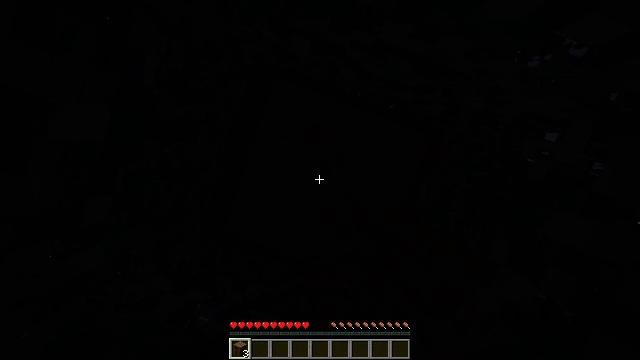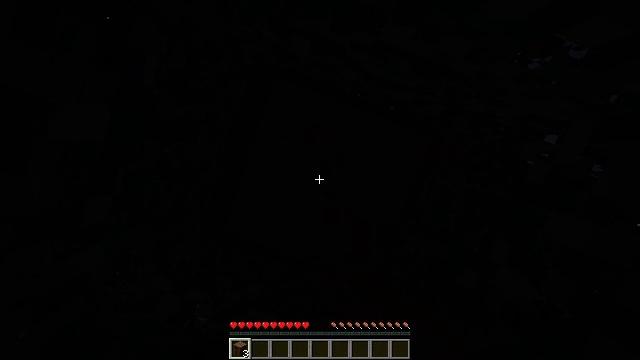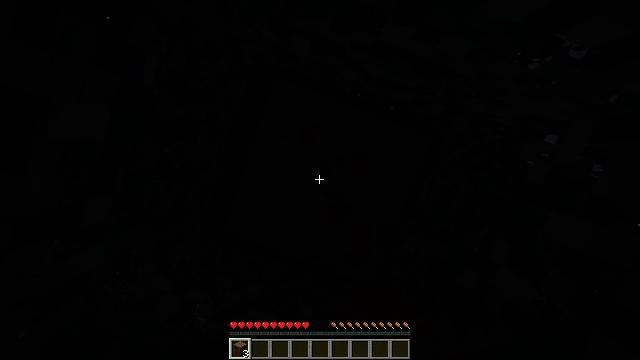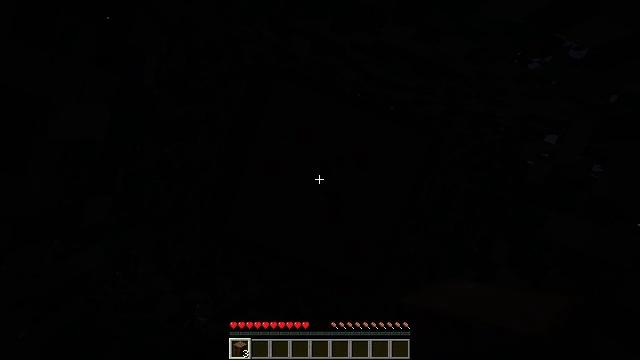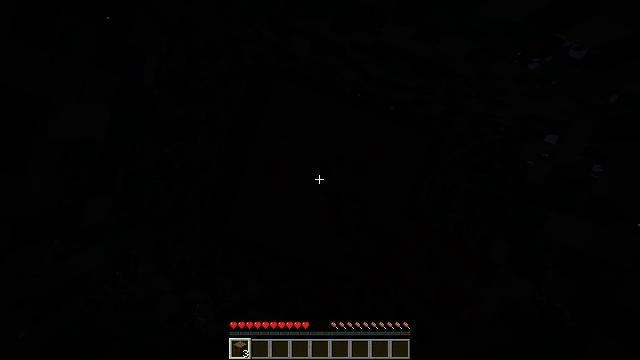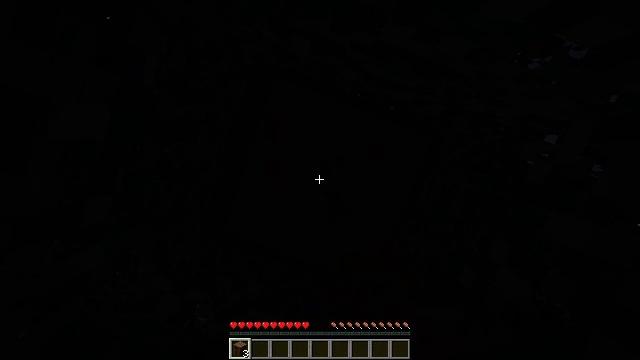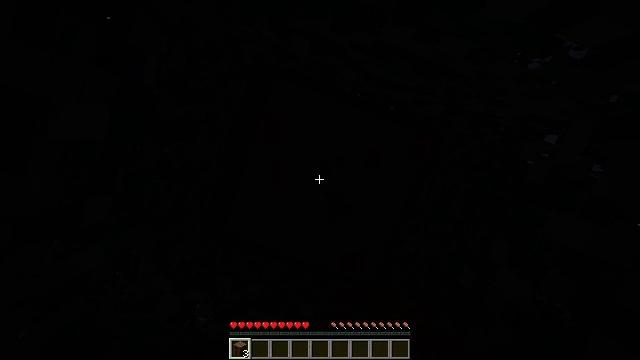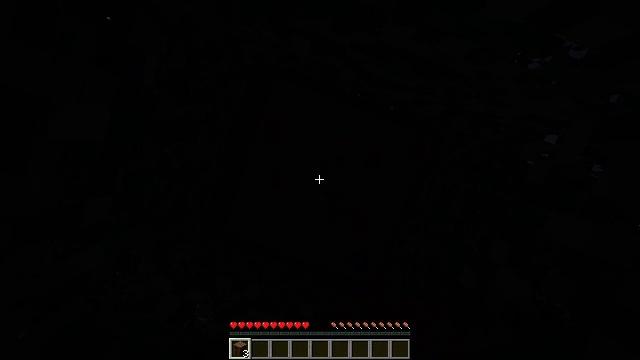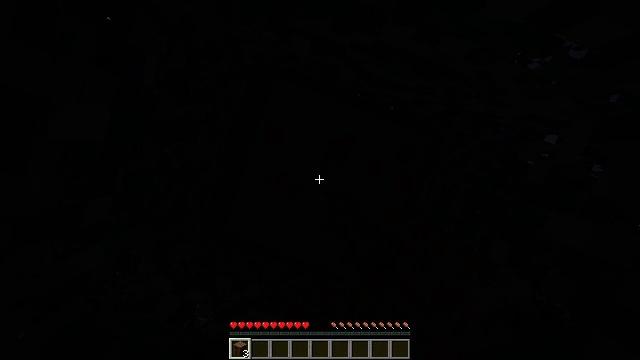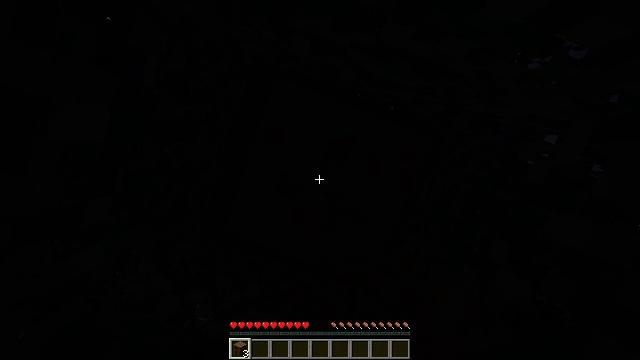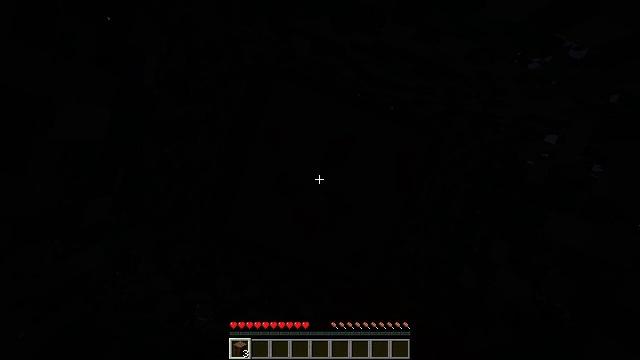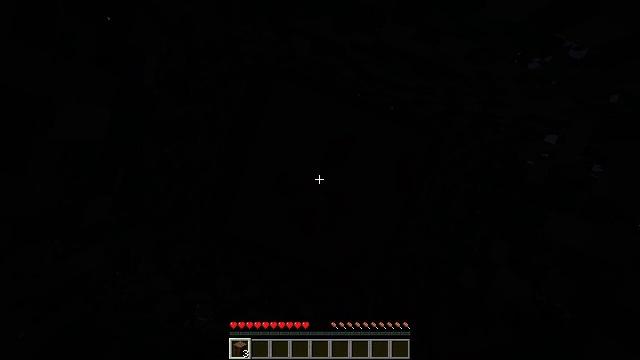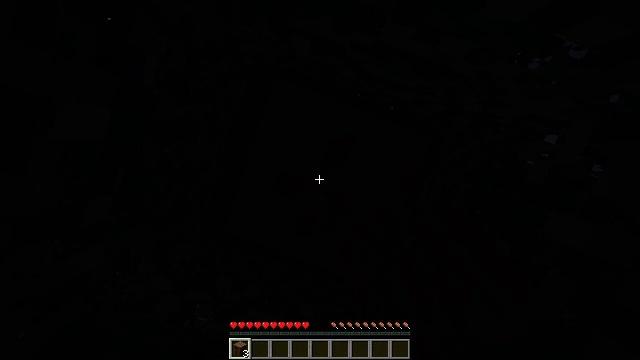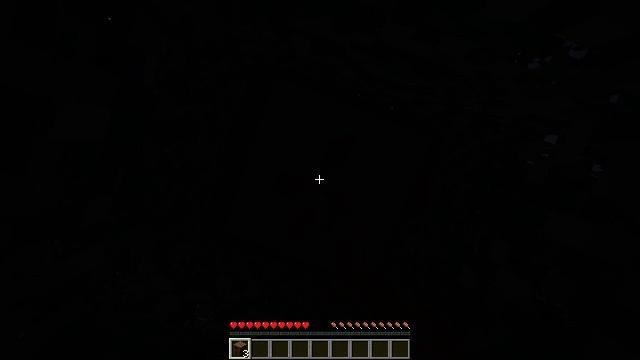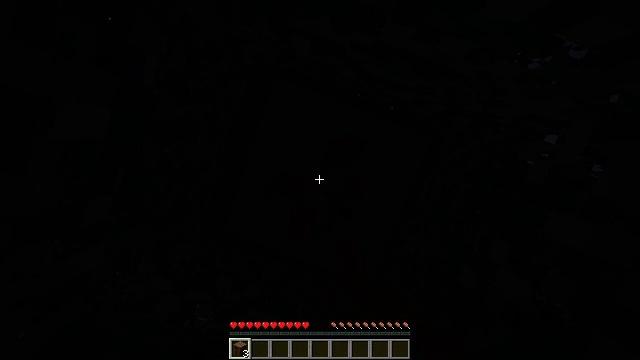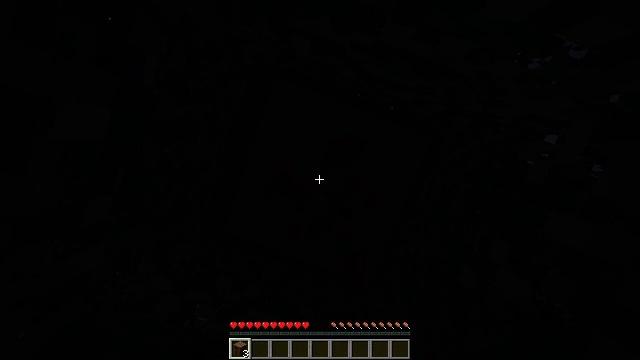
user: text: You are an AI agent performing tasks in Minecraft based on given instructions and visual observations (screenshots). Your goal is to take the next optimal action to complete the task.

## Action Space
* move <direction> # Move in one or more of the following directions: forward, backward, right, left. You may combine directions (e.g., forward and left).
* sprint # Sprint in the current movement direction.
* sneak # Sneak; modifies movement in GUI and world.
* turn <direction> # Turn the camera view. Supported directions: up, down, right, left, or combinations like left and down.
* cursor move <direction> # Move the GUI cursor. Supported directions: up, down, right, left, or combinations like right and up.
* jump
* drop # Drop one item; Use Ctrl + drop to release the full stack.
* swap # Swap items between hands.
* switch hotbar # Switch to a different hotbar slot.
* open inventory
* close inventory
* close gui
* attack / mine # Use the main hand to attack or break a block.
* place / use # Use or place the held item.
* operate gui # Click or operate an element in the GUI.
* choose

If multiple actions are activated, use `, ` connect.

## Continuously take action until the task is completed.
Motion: motion action
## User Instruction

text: Mine the spruce log from the forest.
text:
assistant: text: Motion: attack / mine
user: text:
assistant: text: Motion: attack / mine
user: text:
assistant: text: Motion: attack / mine
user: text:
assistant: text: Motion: attack / mine
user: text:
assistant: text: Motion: attack / mine
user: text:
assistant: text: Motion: attack / mine
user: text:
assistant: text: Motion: attack / mine
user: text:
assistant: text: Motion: attack / mine
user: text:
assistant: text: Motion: attack / mine
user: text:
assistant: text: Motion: attack / mine
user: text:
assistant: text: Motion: attack / mine
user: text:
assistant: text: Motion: attack / mine
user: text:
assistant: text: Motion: attack / mine
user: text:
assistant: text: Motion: attack / mine
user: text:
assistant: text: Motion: attack / mine
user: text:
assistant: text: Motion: attack / mine
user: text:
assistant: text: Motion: attack / mine
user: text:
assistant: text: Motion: attack / mine
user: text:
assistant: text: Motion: attack / mine
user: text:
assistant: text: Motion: attack / mine
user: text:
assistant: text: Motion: attack / mine
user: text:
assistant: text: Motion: attack / mine
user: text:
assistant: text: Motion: attack / mine
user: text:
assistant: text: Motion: attack / mine
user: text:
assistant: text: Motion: attack / mine
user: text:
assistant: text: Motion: attack / mine
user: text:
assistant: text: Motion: attack / mine
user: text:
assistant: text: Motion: attack / mine
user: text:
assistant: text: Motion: attack / mine
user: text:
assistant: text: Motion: attack / mine